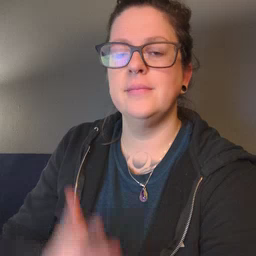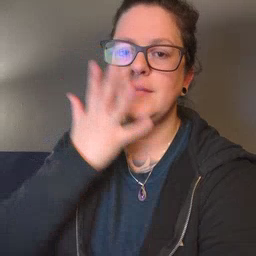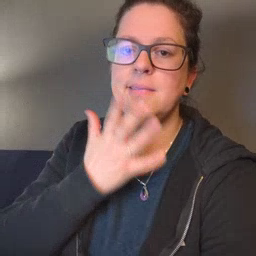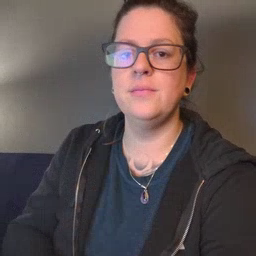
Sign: sad